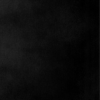
Label: dusty